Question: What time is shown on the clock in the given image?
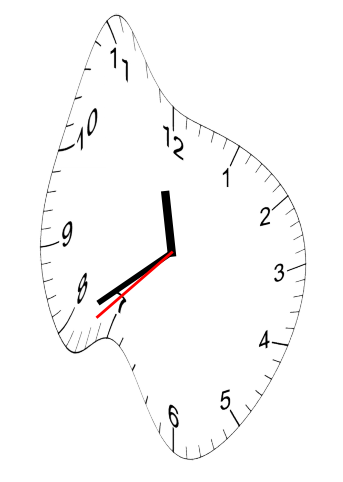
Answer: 11:39:38